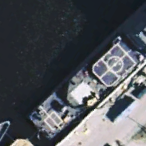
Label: cruiser